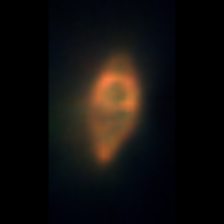
Taxon: Gyrodinium
Group: Dinoflagellates